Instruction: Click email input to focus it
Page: traveler
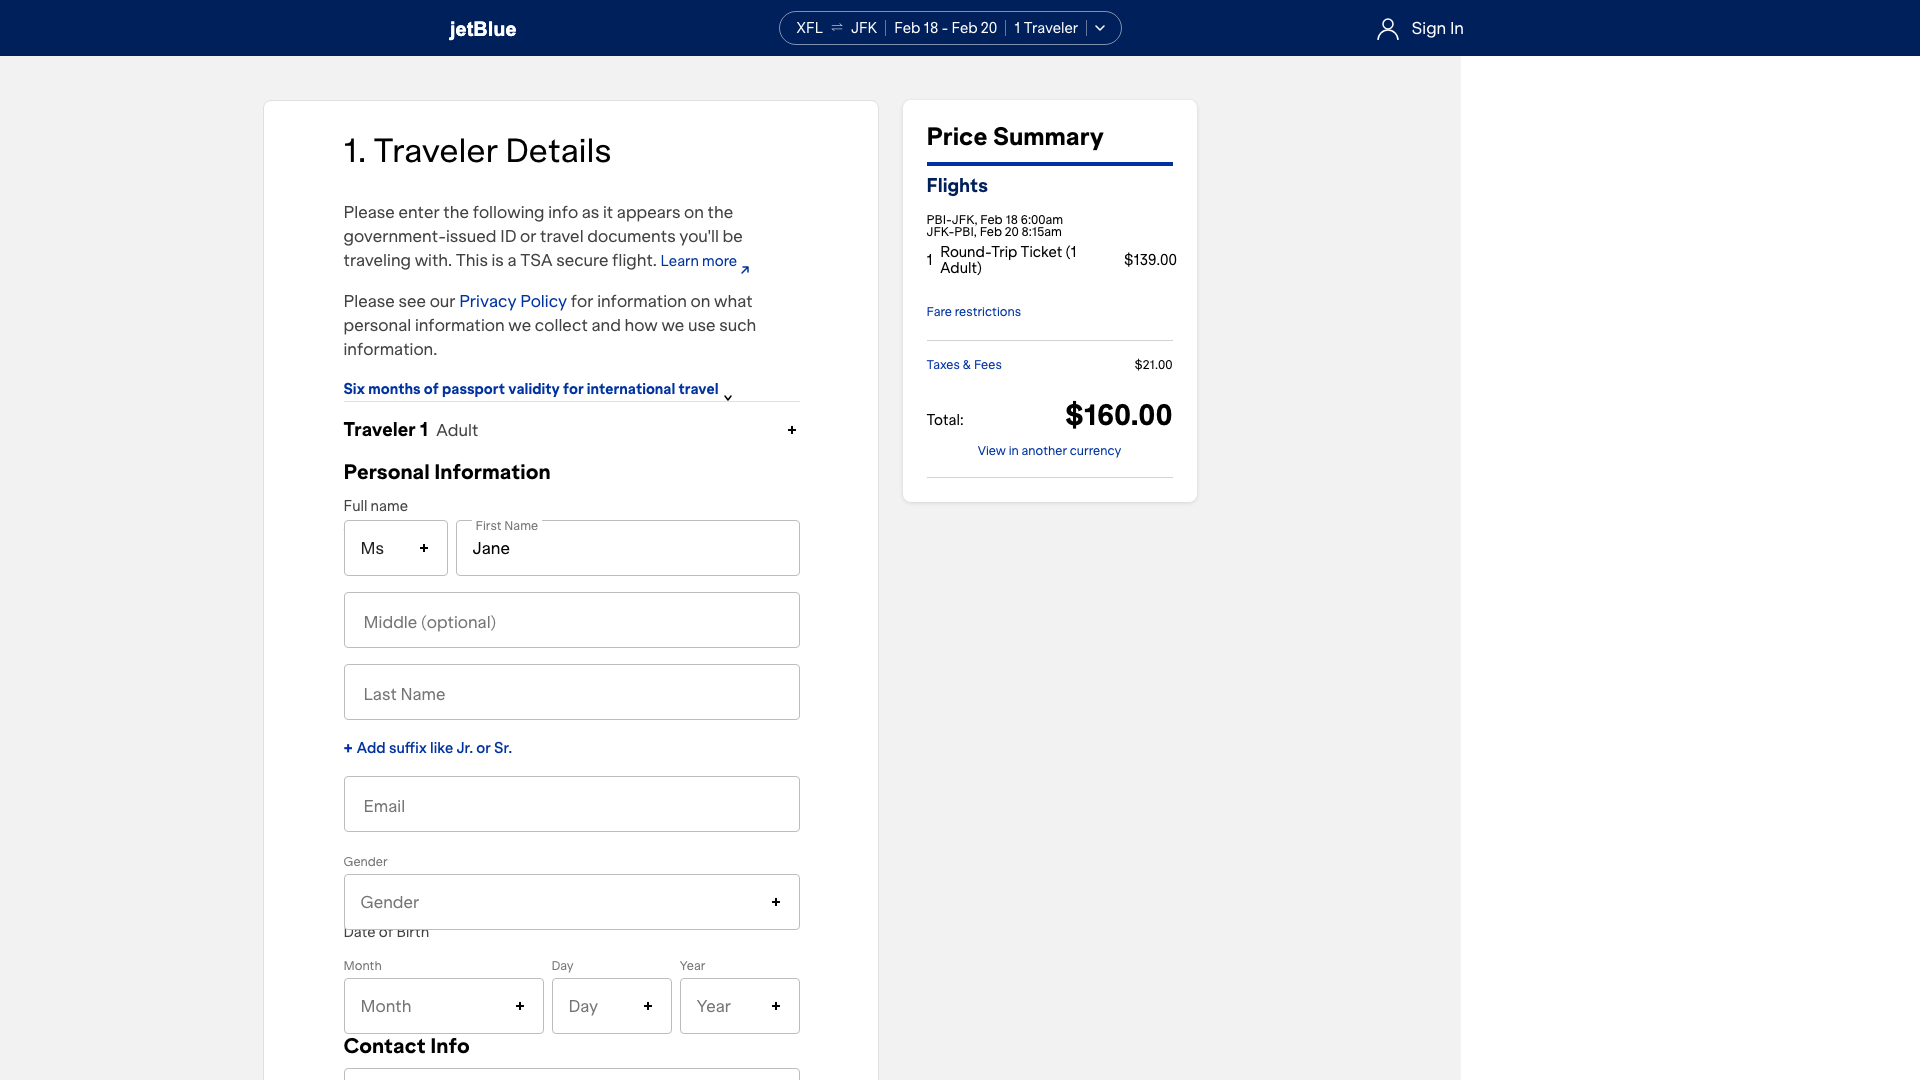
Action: click